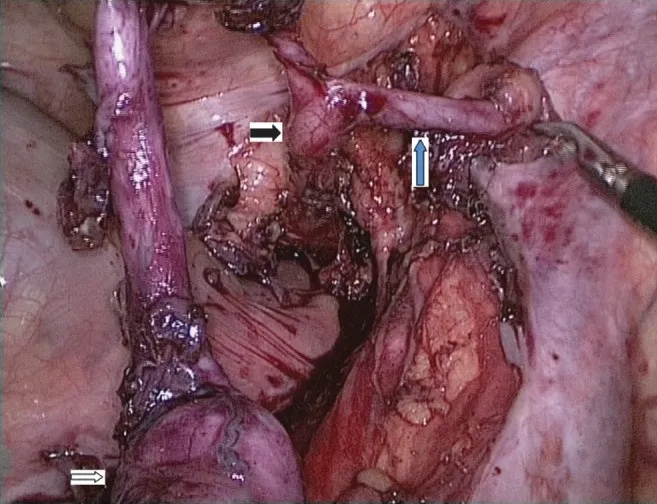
Image showing right pelvic dysplastic kidney (white arrow) along with ectopic vas deferens (blue arrow) opening in right lower ureter (black arrow).
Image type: medical_photograph (other_medical_photograph)